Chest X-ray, PA view. Patient: 71 years old, sex M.
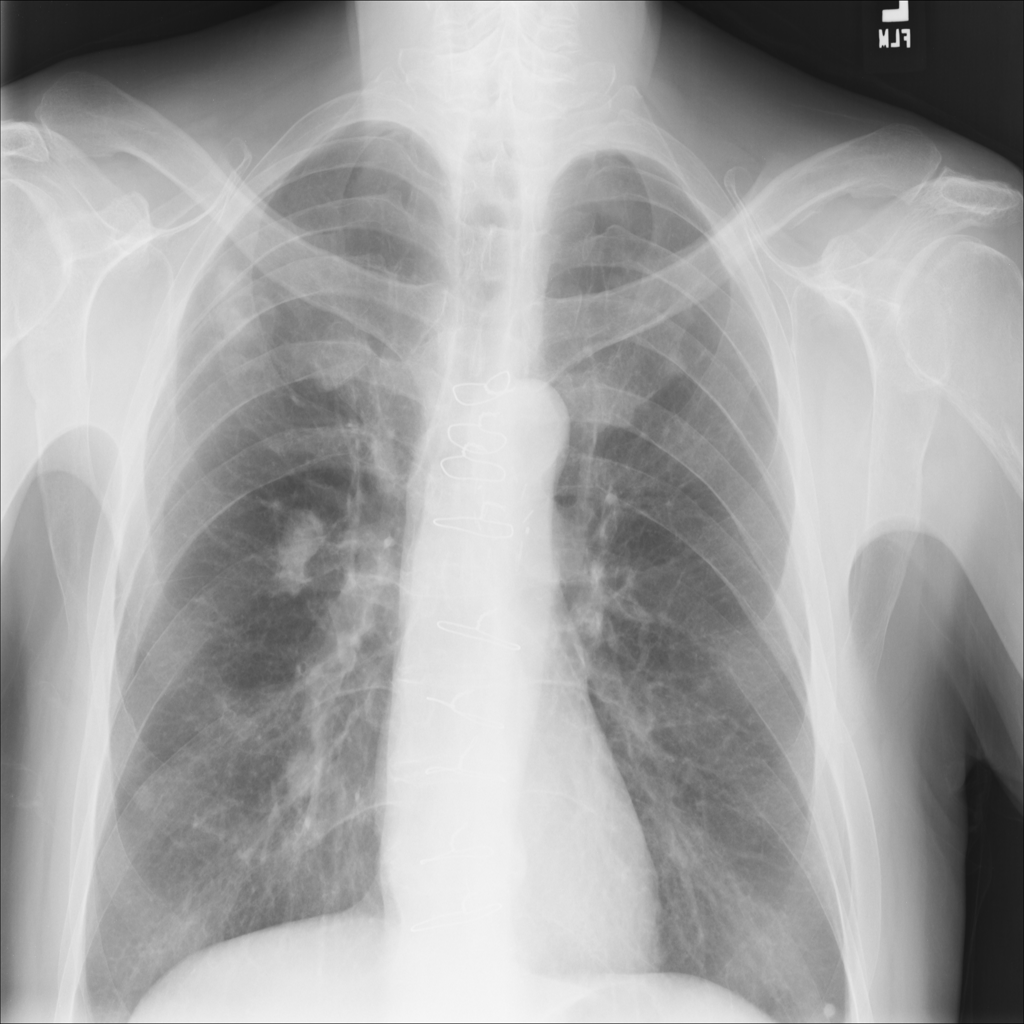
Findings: No Finding